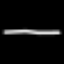
Label: line